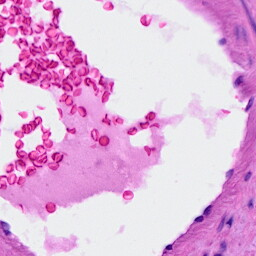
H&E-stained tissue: Ovarian